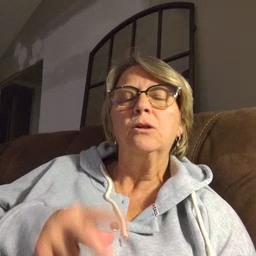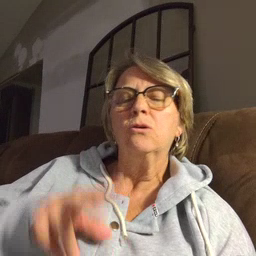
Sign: cat